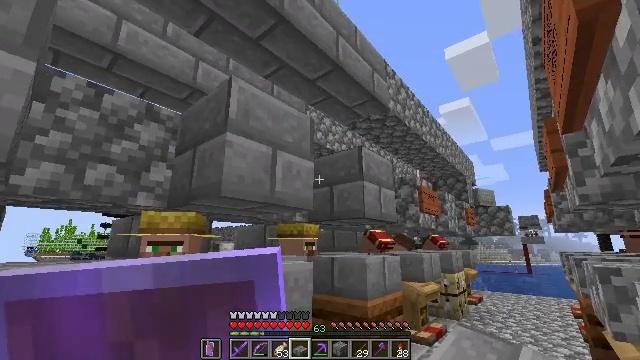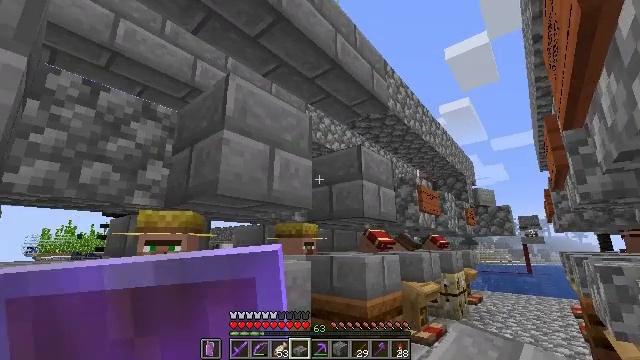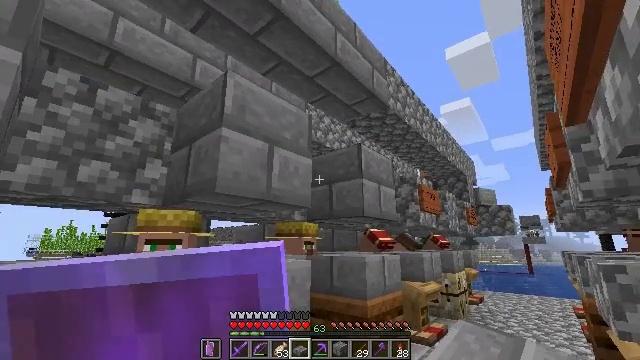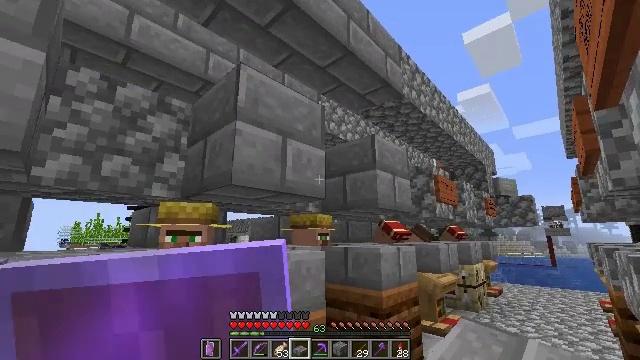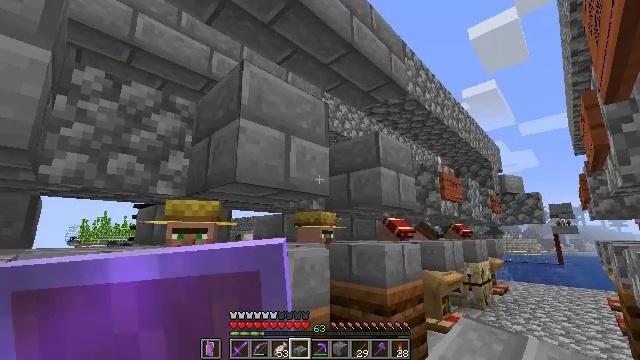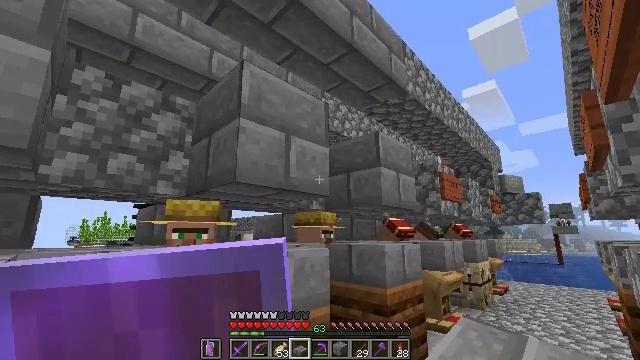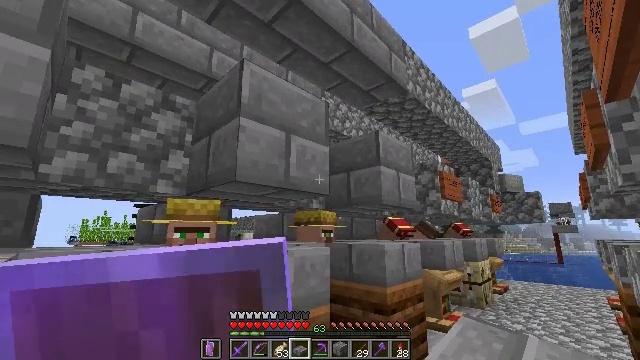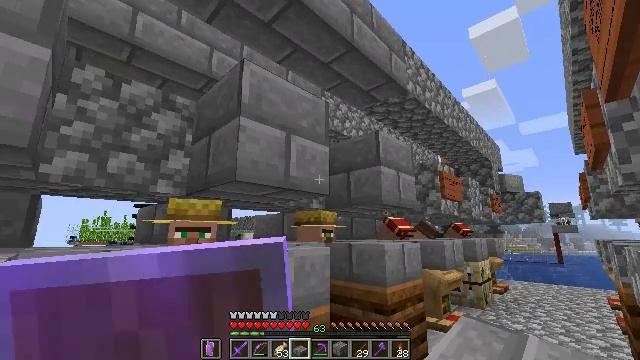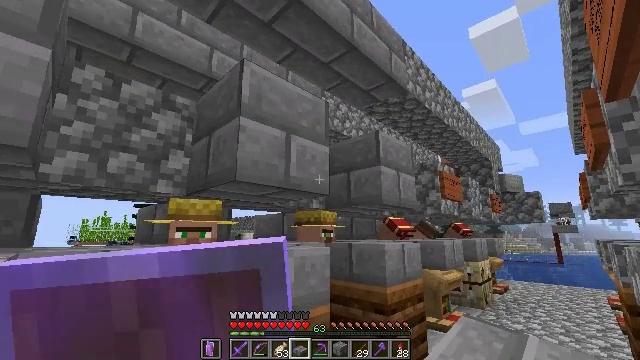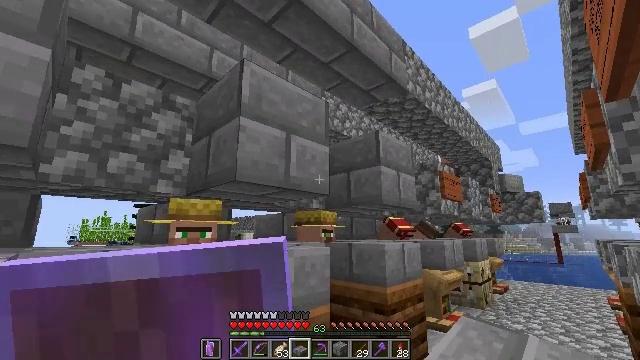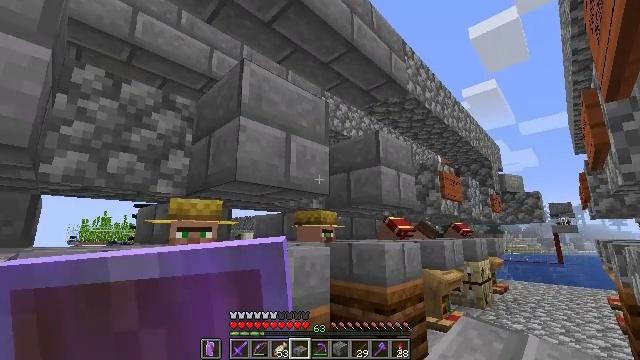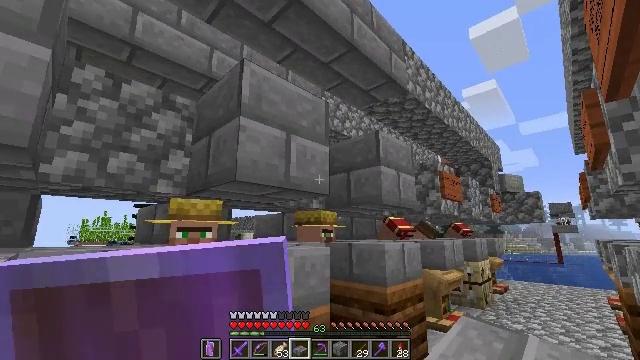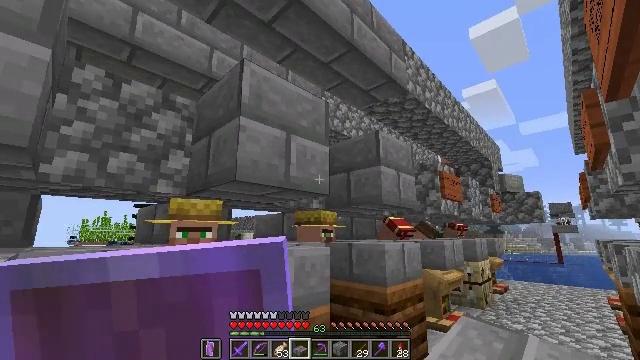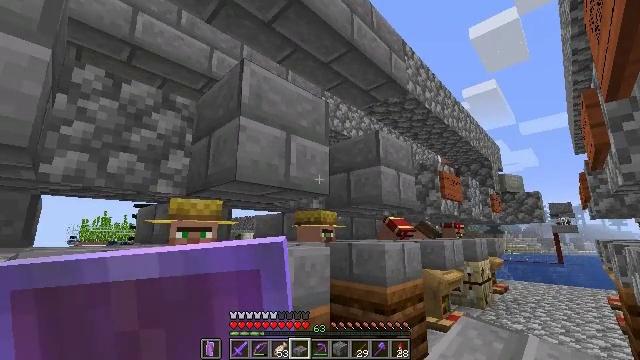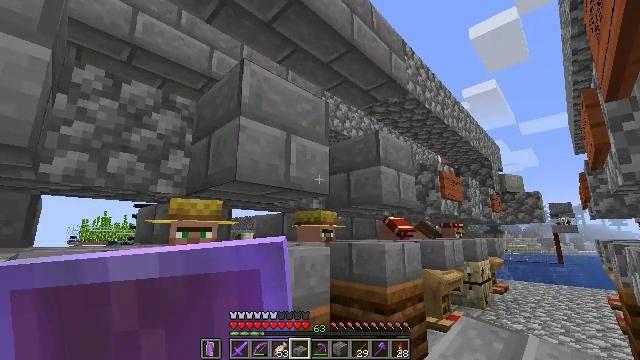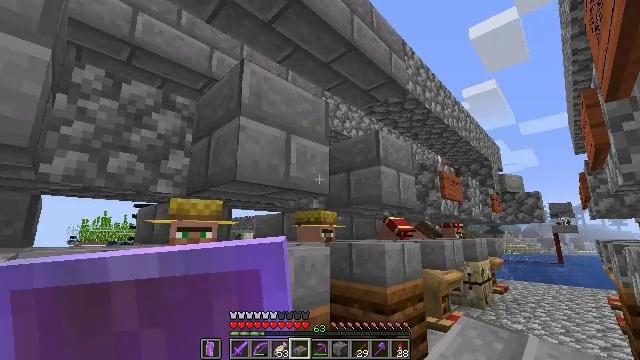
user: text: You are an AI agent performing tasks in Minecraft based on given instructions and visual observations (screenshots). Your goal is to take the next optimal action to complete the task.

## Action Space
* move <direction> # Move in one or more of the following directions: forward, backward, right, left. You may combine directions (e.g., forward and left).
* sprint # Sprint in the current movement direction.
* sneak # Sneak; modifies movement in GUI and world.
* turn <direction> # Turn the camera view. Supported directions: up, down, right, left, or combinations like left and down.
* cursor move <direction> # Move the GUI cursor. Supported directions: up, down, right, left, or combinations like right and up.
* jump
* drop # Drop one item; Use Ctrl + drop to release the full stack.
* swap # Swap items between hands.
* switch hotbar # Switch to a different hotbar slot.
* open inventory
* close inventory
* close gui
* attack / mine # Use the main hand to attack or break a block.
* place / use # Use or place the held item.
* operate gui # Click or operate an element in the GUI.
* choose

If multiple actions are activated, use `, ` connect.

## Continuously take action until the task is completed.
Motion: motion action
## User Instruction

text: Recycle the blast furnace by breaking it.
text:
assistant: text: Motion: no_op
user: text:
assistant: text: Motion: no_op
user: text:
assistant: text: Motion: turn left and down
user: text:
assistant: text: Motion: no_op
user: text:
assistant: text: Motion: no_op
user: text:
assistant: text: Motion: no_op
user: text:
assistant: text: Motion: no_op
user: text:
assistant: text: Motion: no_op
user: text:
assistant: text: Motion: no_op
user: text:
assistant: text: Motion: no_op
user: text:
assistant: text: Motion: no_op
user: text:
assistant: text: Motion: no_op
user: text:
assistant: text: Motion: no_op
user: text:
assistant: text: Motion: no_op
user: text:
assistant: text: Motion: no_op
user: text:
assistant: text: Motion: no_op
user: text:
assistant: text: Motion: move forward
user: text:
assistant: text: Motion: move forward
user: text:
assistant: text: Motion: move forward
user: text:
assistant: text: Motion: move forward and move right
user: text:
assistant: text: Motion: move forward and move right
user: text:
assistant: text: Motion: move forward and move right
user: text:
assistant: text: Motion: move forward and move right
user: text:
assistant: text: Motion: move forward and move right
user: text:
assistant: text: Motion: move forward and move right
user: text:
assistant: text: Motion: move forward and move right
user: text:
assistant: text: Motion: move forward and move right
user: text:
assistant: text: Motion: move forward and move right
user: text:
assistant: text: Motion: move forward and move right
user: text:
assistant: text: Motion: move forward and move right